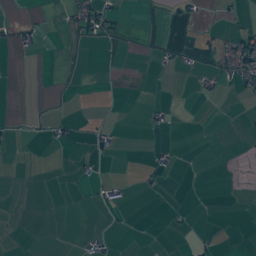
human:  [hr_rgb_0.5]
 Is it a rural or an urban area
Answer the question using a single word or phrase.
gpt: rural

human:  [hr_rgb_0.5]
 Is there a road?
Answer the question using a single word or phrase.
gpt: yes

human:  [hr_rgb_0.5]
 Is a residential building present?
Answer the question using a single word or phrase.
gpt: yes

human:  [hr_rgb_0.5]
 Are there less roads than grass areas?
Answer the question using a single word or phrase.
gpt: yes

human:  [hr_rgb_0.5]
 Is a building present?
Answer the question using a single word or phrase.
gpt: yes

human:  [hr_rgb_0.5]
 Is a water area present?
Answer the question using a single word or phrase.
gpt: yes

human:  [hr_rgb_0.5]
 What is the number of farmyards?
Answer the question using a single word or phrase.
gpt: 6

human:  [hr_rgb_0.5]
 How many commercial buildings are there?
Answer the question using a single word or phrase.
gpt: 6

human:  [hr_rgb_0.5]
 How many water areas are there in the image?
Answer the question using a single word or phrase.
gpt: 14

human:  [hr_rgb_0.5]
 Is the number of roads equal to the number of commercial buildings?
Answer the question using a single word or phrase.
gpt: no

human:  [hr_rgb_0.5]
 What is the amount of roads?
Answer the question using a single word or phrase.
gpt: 106

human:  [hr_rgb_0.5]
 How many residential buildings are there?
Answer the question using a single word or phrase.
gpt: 484

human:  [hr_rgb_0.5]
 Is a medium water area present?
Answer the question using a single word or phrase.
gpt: yes

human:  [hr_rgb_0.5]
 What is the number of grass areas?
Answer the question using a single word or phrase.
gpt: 268

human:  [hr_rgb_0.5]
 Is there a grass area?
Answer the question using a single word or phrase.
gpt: yes

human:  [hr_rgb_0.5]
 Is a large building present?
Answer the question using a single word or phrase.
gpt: yes

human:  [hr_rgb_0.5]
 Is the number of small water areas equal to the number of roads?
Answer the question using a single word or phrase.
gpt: no

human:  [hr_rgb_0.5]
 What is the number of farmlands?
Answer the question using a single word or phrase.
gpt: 20

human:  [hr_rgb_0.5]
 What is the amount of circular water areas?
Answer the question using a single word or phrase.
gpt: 1

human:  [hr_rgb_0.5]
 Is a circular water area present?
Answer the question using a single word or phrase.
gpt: yes

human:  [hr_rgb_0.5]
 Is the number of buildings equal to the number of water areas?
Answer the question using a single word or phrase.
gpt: no

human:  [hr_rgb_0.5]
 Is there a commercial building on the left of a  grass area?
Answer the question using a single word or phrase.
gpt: yes

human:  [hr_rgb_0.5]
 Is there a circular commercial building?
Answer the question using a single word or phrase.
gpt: no

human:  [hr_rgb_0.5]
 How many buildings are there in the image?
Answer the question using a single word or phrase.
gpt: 491

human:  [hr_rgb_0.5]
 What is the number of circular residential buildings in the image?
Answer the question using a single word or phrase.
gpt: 3

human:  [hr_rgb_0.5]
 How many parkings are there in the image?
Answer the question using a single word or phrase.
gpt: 5

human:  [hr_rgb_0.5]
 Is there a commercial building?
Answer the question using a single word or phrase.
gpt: yes

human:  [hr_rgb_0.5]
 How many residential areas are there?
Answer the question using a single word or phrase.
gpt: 3

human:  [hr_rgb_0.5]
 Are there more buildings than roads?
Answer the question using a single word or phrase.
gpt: yes

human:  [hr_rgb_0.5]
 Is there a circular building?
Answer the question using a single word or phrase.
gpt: yes

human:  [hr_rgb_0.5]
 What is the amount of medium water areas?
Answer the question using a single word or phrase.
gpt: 2

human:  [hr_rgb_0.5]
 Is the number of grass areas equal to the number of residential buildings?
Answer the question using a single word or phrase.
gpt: no

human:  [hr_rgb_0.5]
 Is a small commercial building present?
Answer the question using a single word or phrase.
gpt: yes

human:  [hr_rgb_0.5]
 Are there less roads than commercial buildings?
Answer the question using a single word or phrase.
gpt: no

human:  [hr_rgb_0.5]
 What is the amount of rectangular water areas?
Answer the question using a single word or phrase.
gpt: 4

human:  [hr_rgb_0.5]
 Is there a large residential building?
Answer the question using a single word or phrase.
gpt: yes

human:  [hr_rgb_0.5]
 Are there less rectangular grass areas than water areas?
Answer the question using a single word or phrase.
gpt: yes

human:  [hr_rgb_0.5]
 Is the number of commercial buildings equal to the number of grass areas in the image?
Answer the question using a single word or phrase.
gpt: no

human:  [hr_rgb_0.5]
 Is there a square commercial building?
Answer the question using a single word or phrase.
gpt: no

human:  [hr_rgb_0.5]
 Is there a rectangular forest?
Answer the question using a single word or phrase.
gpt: yes

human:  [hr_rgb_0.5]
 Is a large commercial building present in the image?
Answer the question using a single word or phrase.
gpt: no

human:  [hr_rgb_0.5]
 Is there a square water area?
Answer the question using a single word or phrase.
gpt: yes

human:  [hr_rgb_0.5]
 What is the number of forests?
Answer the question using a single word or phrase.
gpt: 25

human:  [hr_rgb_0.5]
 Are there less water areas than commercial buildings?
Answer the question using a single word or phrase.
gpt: no

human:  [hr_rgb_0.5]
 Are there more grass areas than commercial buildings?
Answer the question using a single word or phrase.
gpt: yes

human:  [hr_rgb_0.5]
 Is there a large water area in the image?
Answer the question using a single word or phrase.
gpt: yes

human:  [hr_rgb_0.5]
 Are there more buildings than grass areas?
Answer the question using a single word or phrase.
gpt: yes

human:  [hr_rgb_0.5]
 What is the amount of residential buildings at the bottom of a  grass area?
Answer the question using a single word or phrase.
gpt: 484

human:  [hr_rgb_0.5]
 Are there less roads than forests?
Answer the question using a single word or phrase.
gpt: no

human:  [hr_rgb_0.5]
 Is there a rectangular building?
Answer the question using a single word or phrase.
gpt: yes

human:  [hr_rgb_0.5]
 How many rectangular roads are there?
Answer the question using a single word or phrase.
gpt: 0

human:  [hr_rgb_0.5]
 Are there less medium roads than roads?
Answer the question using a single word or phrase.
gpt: yes

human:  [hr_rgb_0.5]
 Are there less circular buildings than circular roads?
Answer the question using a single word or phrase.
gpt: no

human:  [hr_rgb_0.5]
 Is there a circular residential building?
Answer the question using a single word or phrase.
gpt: yes

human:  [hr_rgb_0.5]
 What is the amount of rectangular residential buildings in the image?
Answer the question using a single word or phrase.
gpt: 280

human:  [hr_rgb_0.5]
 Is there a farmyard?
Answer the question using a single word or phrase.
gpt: yes

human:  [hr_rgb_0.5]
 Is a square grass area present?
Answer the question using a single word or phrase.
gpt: yes

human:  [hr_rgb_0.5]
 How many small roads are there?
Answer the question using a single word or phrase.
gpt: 106

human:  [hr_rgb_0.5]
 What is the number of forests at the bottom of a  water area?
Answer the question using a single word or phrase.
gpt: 25

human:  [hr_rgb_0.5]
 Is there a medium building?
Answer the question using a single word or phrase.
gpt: yes

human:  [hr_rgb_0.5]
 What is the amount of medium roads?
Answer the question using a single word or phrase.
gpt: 0

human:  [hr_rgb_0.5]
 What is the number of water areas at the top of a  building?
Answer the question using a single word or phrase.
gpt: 14

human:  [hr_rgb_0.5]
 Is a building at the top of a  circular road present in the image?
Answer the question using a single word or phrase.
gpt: no

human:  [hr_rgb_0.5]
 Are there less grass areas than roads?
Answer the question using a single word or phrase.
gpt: no